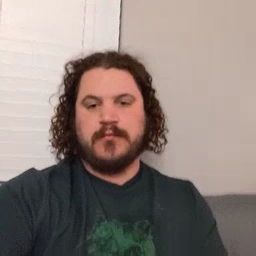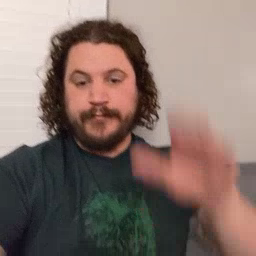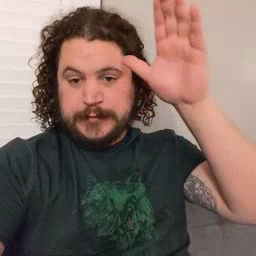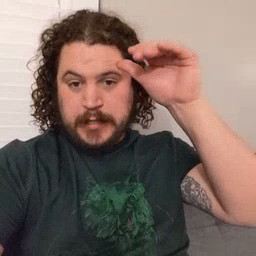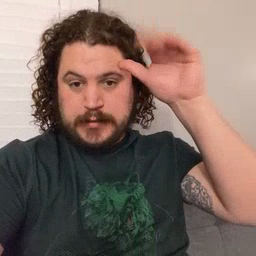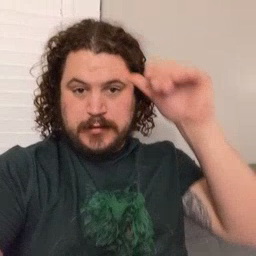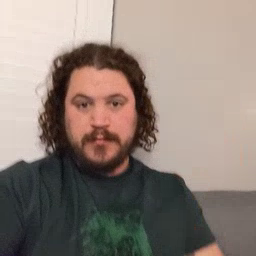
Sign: donkey